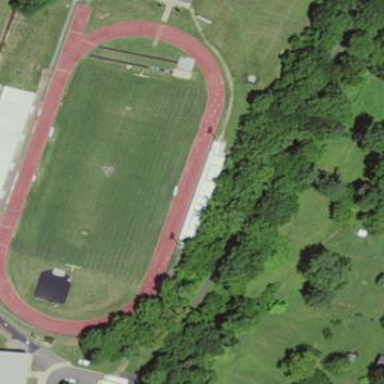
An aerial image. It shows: Grass pitch designated for American football in leisure land area.